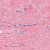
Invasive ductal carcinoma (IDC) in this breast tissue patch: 0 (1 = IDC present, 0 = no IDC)